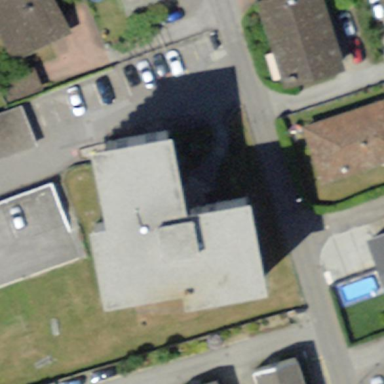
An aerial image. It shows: Image showing building with apartments.